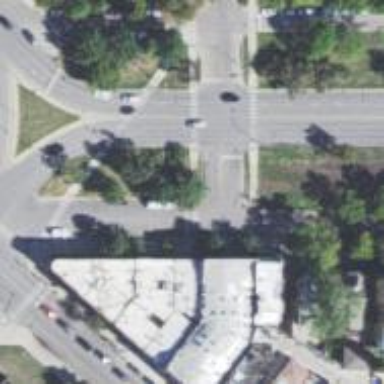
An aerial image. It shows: Footway that serves as traffic island.